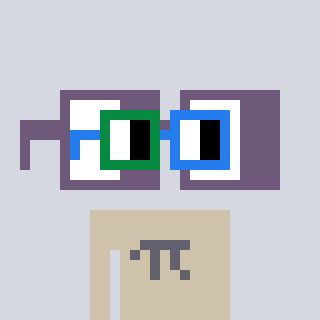
a pixel art character with square green and blue glasses, a glasses-shaped head and a bege-colored body on a cool background